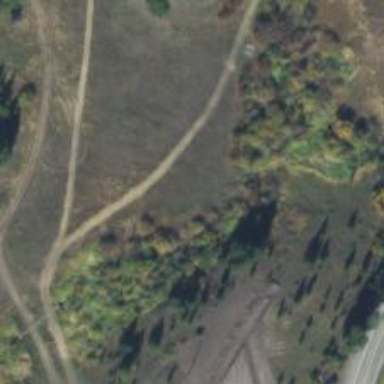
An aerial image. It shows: Nordic skiing track.